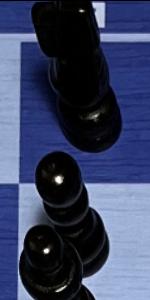
Label: Pawn_Black